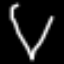
Label: diamond